Field crop: tomato
Growth stage: 2
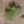
Species: solanum